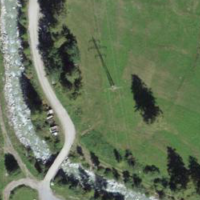
EUNIS habitat code: 26
Species observed at this site:
Dolycoris baccarum